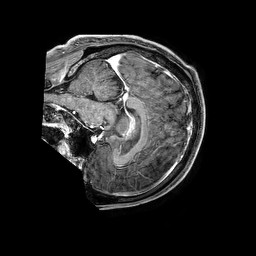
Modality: T1w
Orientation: sagittal
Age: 41
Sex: male
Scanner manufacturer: philips
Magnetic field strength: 3 T
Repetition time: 0.007121 s
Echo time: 0.003292 s